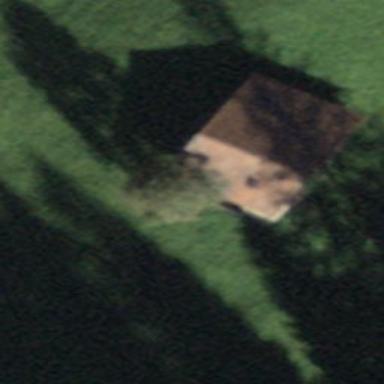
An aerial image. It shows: Cabin.